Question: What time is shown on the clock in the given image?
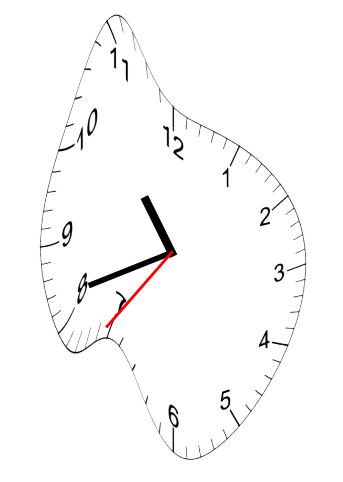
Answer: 10:41:36